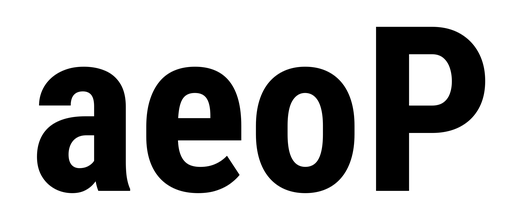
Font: Roboto_Condensed_Bold